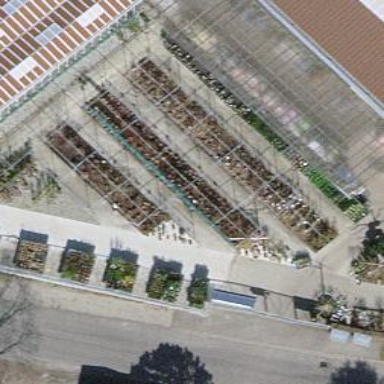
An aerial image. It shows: Greenhouse.